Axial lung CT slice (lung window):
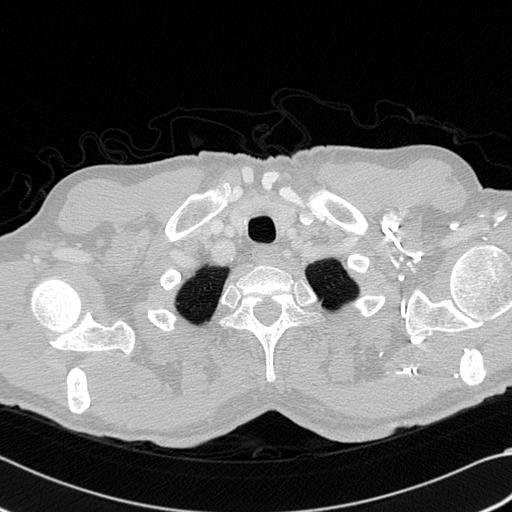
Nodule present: no